Question: I'm trying to change the back button arrow

I'm currently using the following to control the text size as well as the text color on the back button:
'''
[[UIBarButtonItem appearance] setTitleTextAttributes:
[NSDictionary dictionaryWithObjectsAndKeys:
[UIColor whiteColor], UITextAttributeTextColor,
[UIFont boldSystemFontOfSize:16.0f], UITextAttributeFont,
[UIColor darkGrayColor], UITextAttributeTextShadowColor,
[NSValue valueWithCGSize:CGSizeMake(0.0, -1.0)], UITextAttributeTextShadowOffset,
nil] forState:UIControlStateNormal];
'''
but if I want to change only the arrow's color for the back button, what should i do?
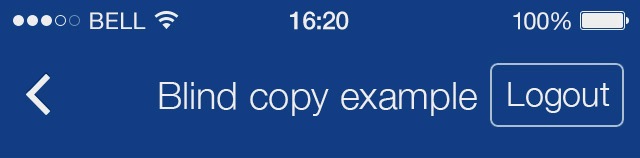
Answer: To change the back button chevron color for a specific navigation controller*:
'''
self.navigationController.navigationBar.tintColor = [UIColor whiteColor];
'''
*If you are using an app with more than 1 navigation controller, and you want this chevron color to apply to each, you may want to use the appearance proxy to set the back button chevron for every navigation controller, as follows:
'''
[[UINavigationBar appearance] setTintColor:[UIColor whiteColor]];
'''
And for good measure, in swift (thanks to Jay Mayu in the comments):
'''
UINavigationBar.appearance().tintColor = UIColor.whiteColor()
'''